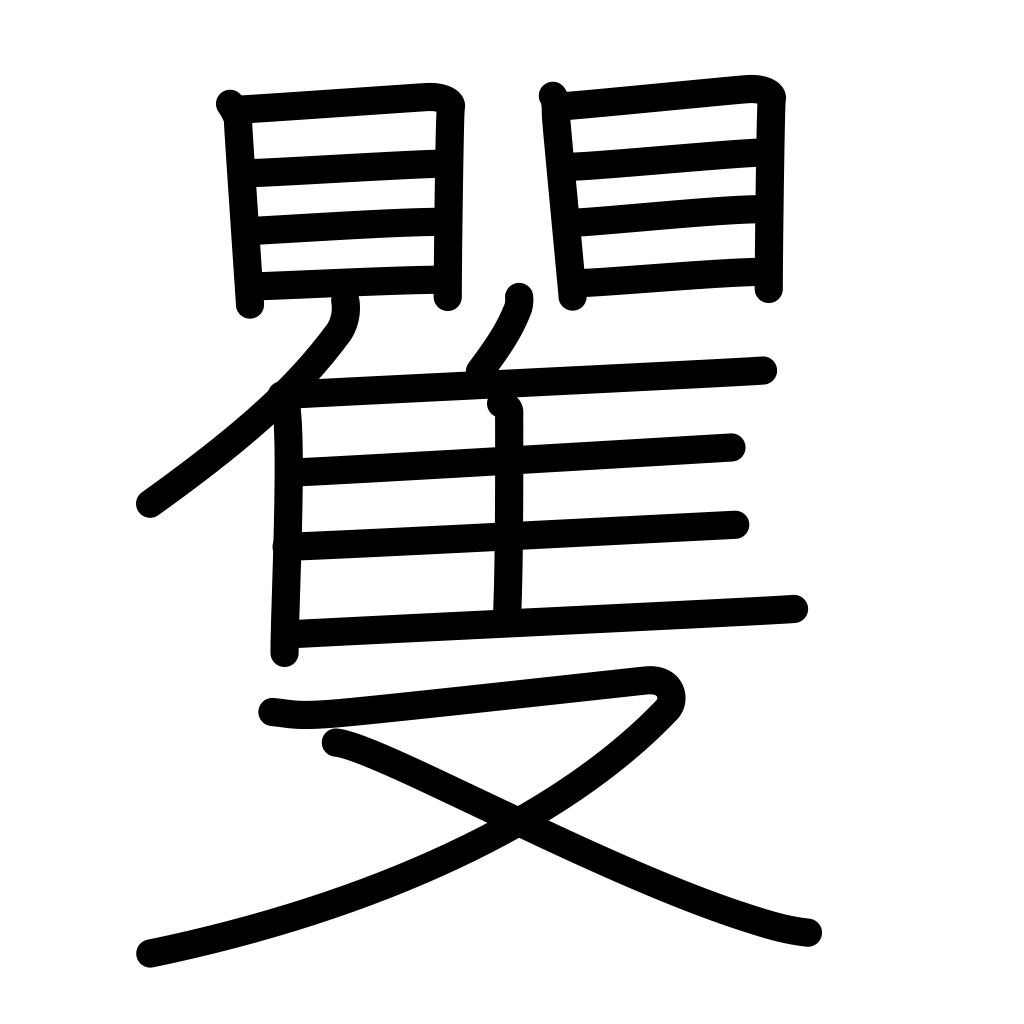
Meaning: surprise & confusion